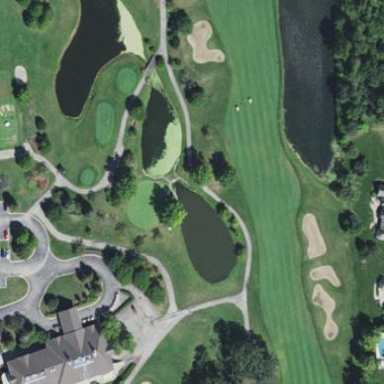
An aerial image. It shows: Golf fairway surrounded by grass.